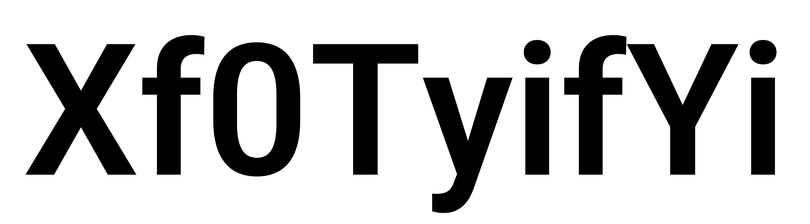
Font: Roboto_SemiBold